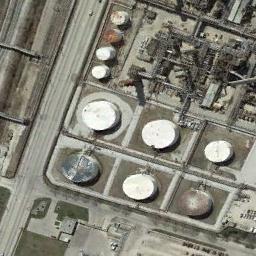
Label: storage_tank